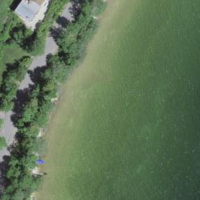
EUNIS habitat code: 14
Species observed at this site:
Erinus alpinus